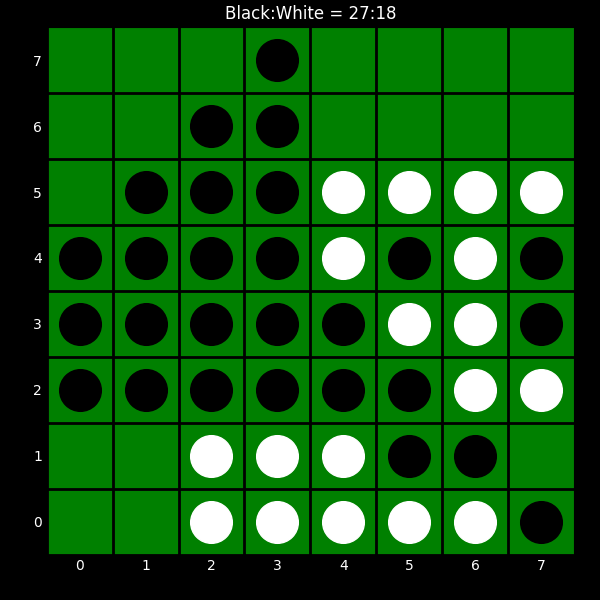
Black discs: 27
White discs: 18